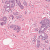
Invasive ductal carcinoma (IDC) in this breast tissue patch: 0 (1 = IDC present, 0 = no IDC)